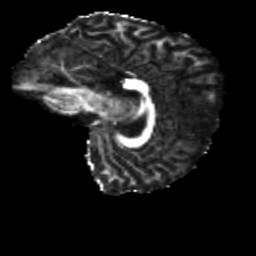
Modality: FA
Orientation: sagittal
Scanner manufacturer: siemens
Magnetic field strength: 3 T
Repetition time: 4 s
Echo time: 0.0594 s